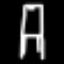
Label: chair